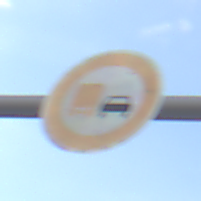
Verkehrszeichen: UeberholverbotKraftfahrzeuge
Umgebung: Outdoor, Nature
Tageszeit: SunriseSunset
Wetter: PartlyCloudy
Licht: Natural
Jahreszeit: NotSpecified
Kontrast: LowContrast